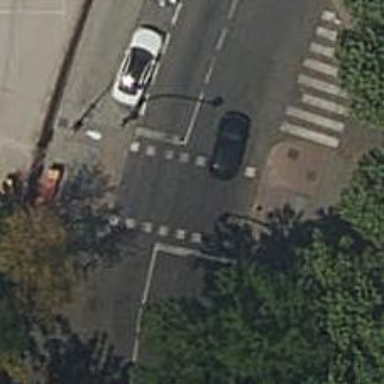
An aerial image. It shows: Road crossing with traffic signals.